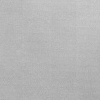
Atmospheric dust classification: dusty